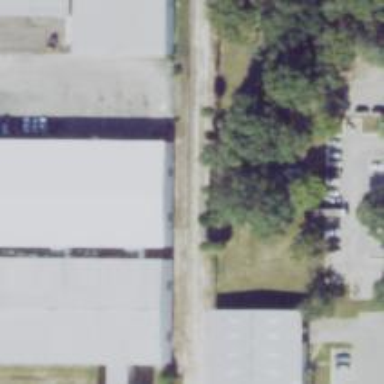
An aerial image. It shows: Rail spur service.